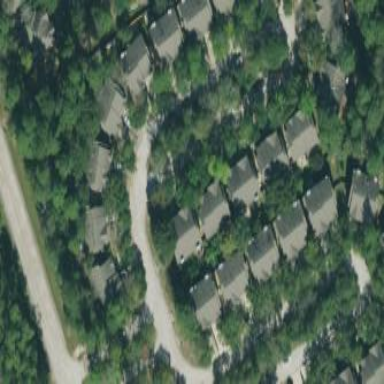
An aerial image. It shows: Residential area within neighborhood.